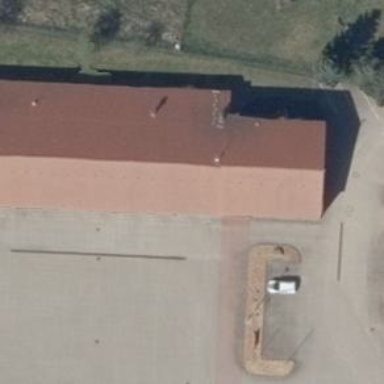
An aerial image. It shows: Fire station building.